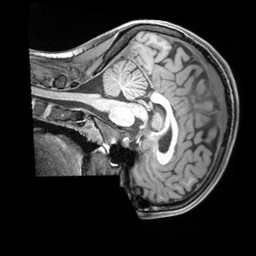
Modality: T1w
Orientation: sagittal
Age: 20
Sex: female
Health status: ill
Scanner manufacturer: siemens
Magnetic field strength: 3 T
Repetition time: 2.2 s
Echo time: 0.00218 s